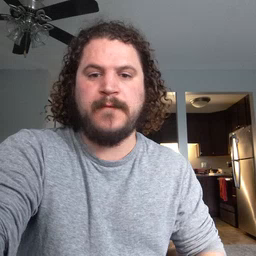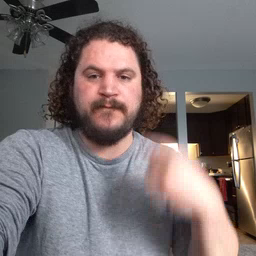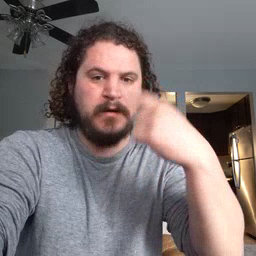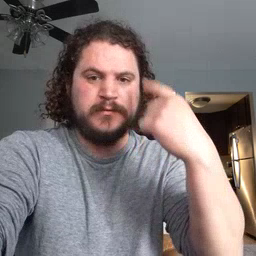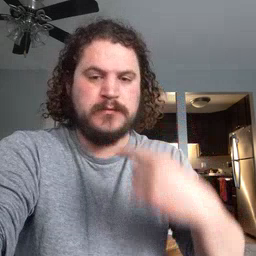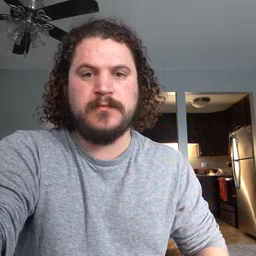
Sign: face